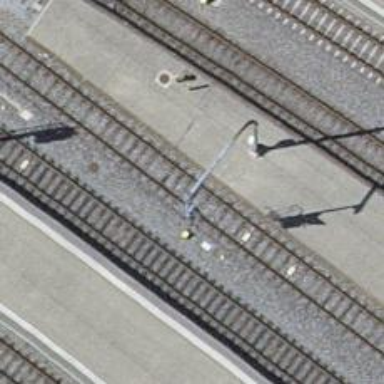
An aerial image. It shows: Railway signal.